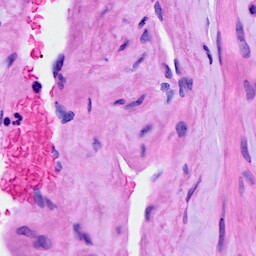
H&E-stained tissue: Ovarian